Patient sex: M
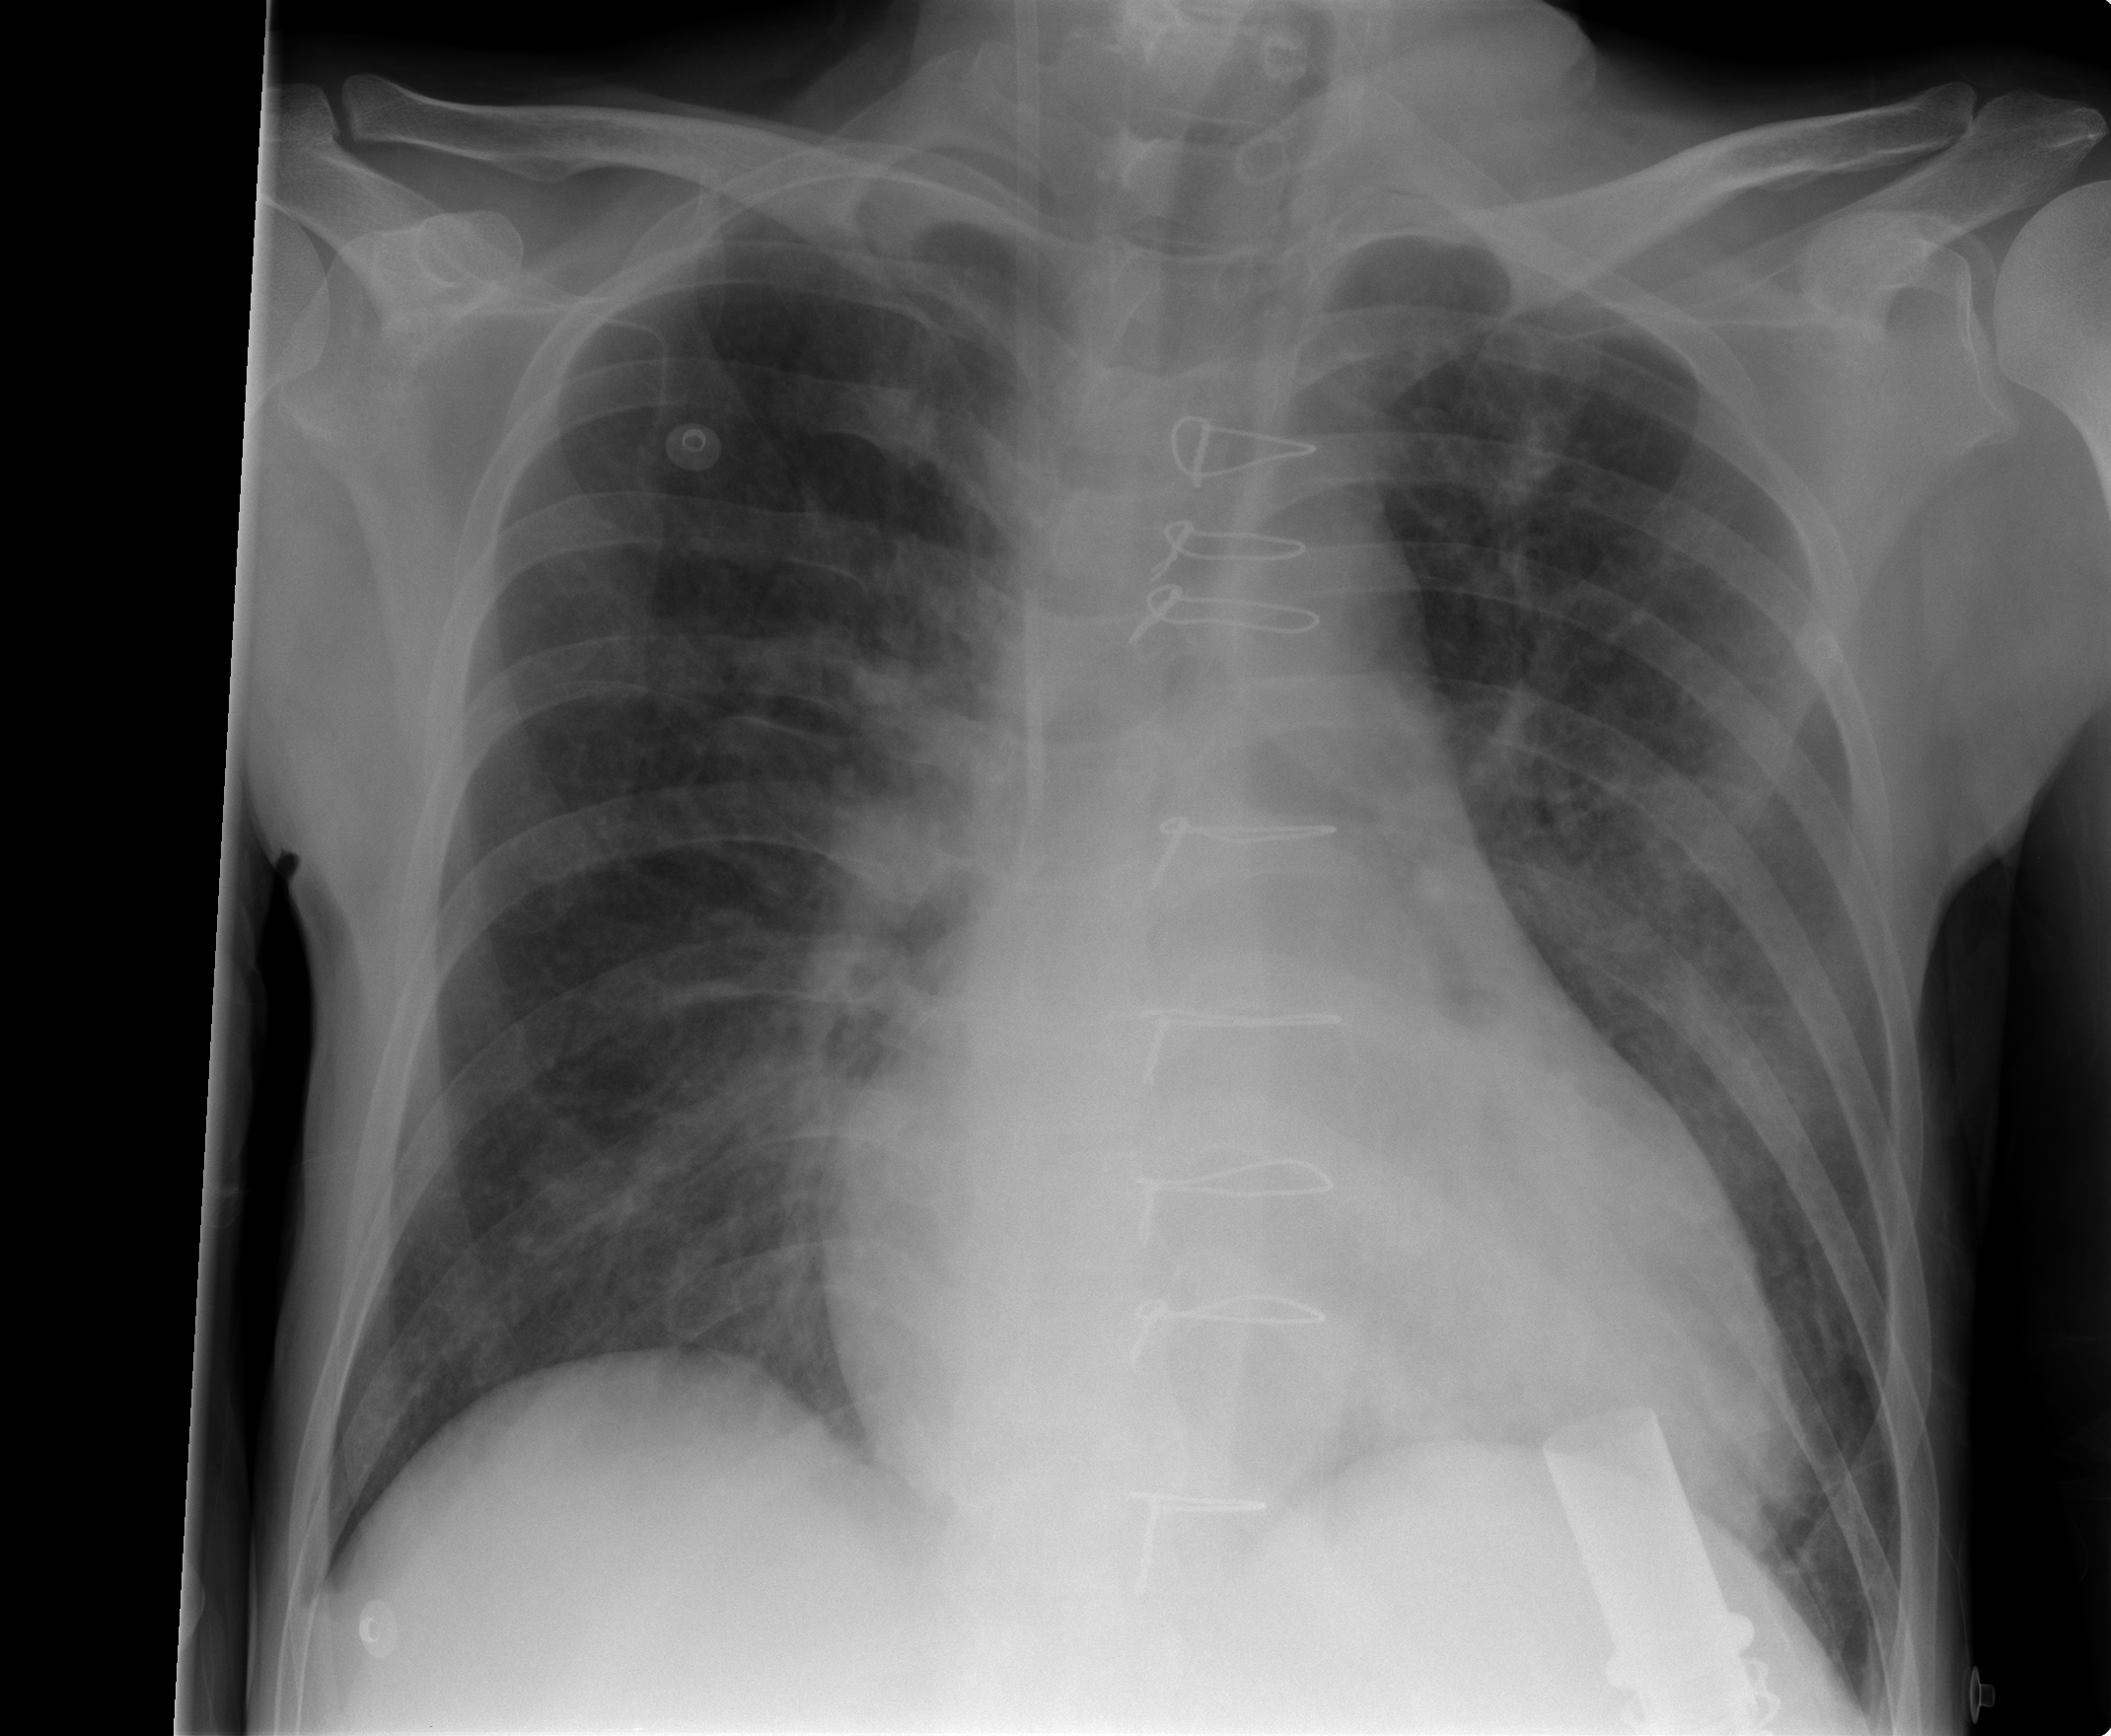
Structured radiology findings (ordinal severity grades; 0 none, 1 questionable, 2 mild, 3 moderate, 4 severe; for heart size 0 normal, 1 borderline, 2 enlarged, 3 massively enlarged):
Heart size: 2
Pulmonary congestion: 0
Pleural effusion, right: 1
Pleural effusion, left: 0
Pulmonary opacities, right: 0
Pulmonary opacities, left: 0
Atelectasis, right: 0
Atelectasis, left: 0